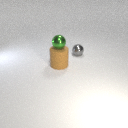
small gray metal sphere to the right of large brown rubber cylinder